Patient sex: M
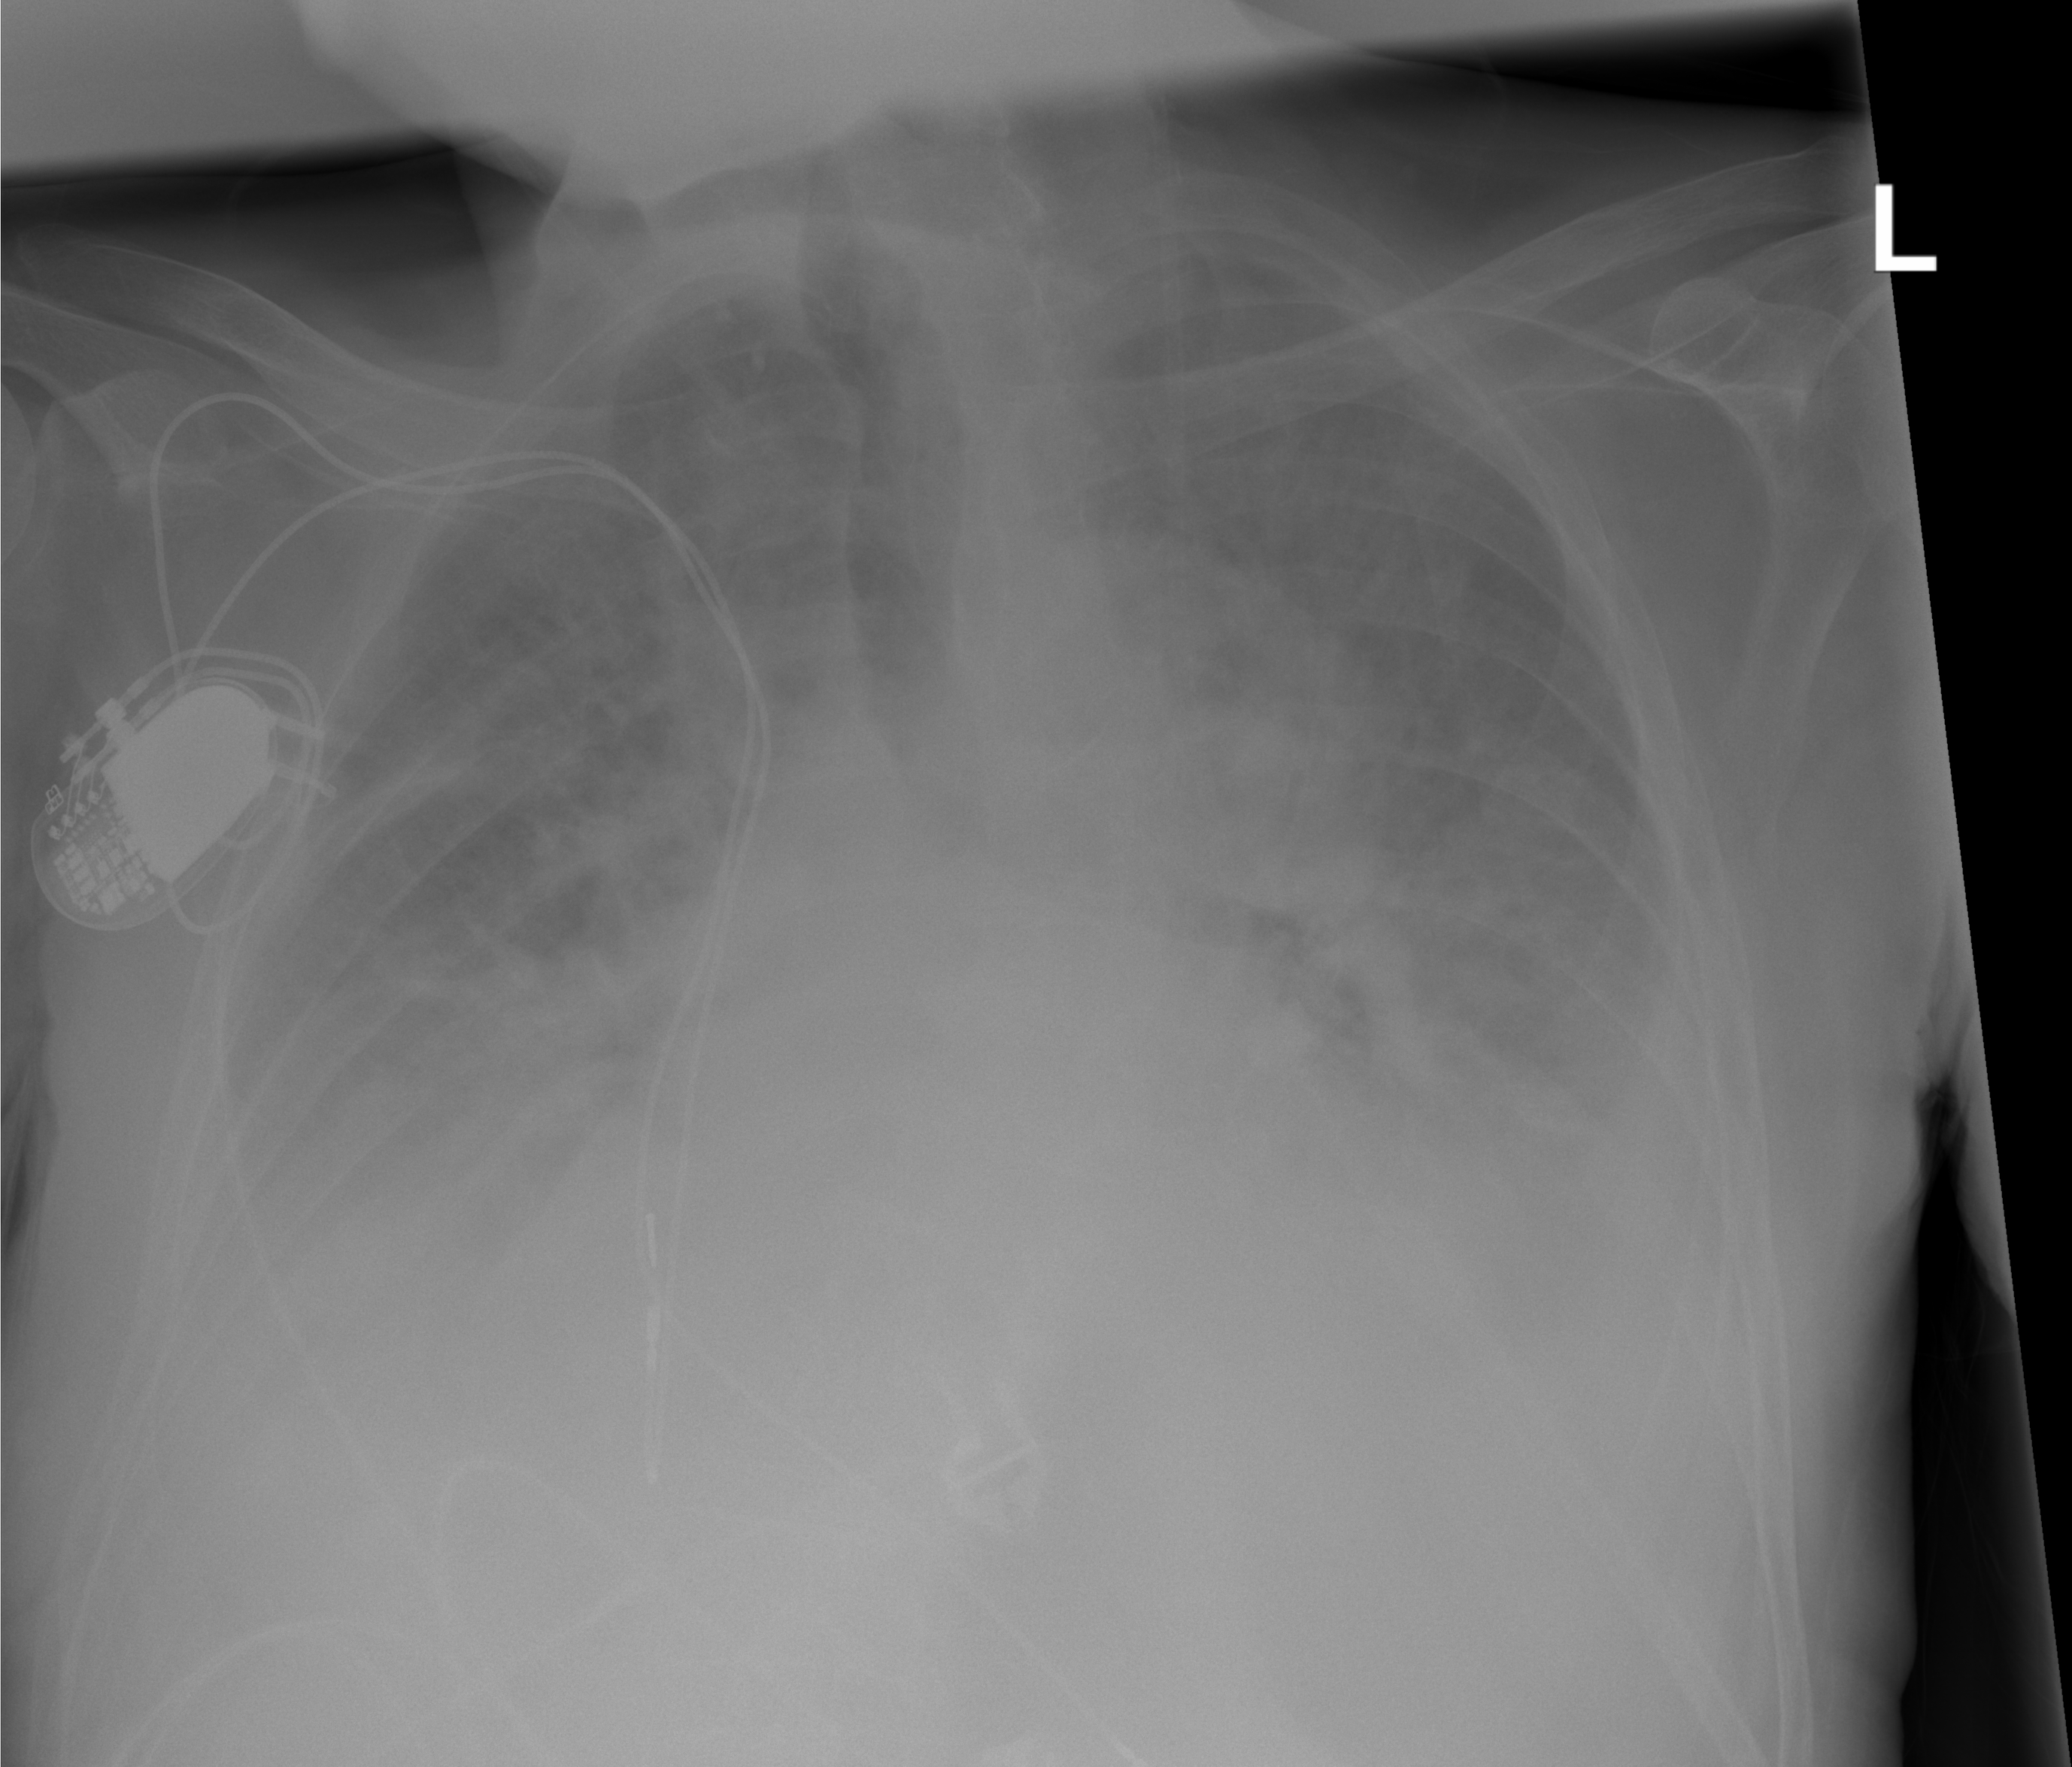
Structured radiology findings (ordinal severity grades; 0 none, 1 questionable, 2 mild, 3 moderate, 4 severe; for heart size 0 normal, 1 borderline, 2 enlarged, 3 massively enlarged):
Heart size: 3
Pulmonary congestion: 3
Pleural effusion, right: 3
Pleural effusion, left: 3
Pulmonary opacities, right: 3
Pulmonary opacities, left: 3
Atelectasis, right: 3
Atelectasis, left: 3